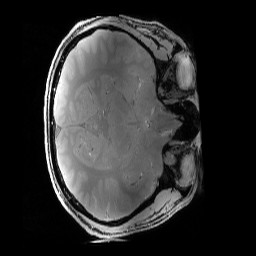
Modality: PDw
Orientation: axial
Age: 27
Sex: male
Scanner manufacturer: siemens
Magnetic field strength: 6.98 T
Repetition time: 1.44 s
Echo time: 0.00252 s